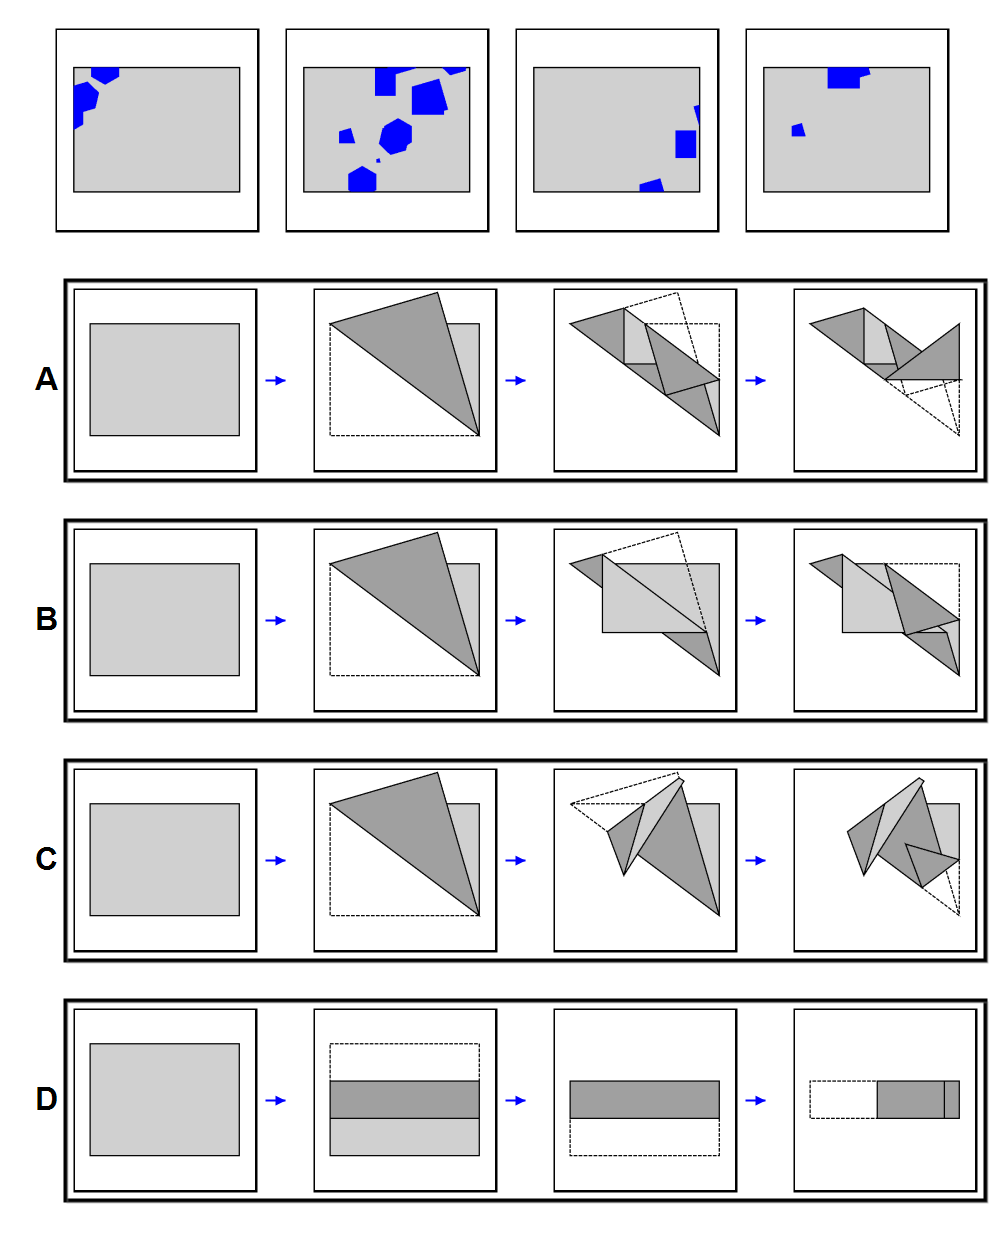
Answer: B